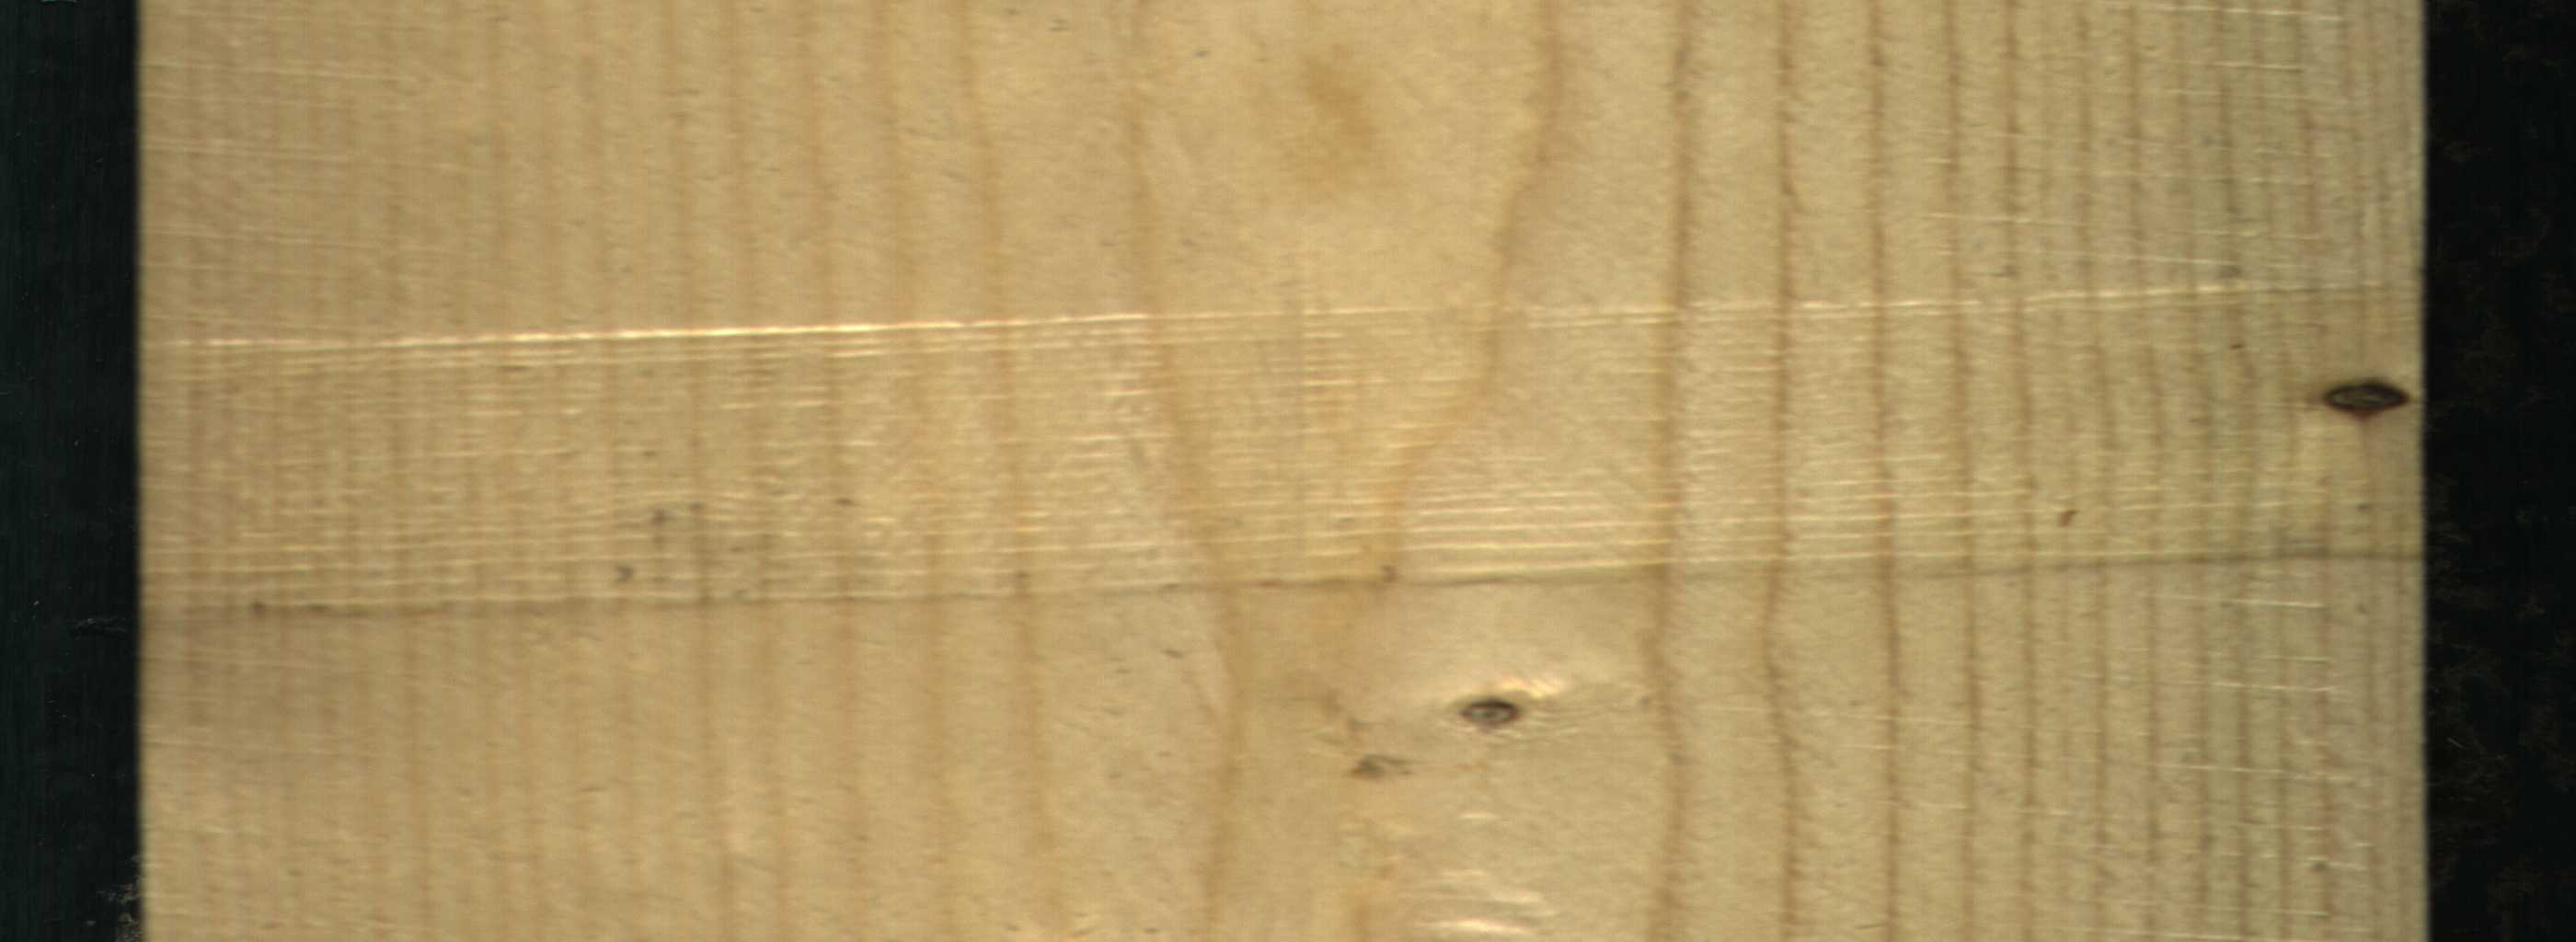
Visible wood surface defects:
Dead_Knot
Live_Knot